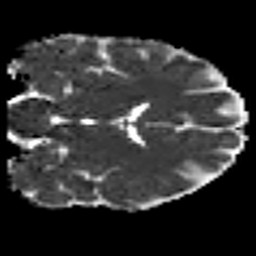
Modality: MD
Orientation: coronal
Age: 32
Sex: male
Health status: ill
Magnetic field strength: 3 T
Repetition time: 8.4 s
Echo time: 0.0926 s